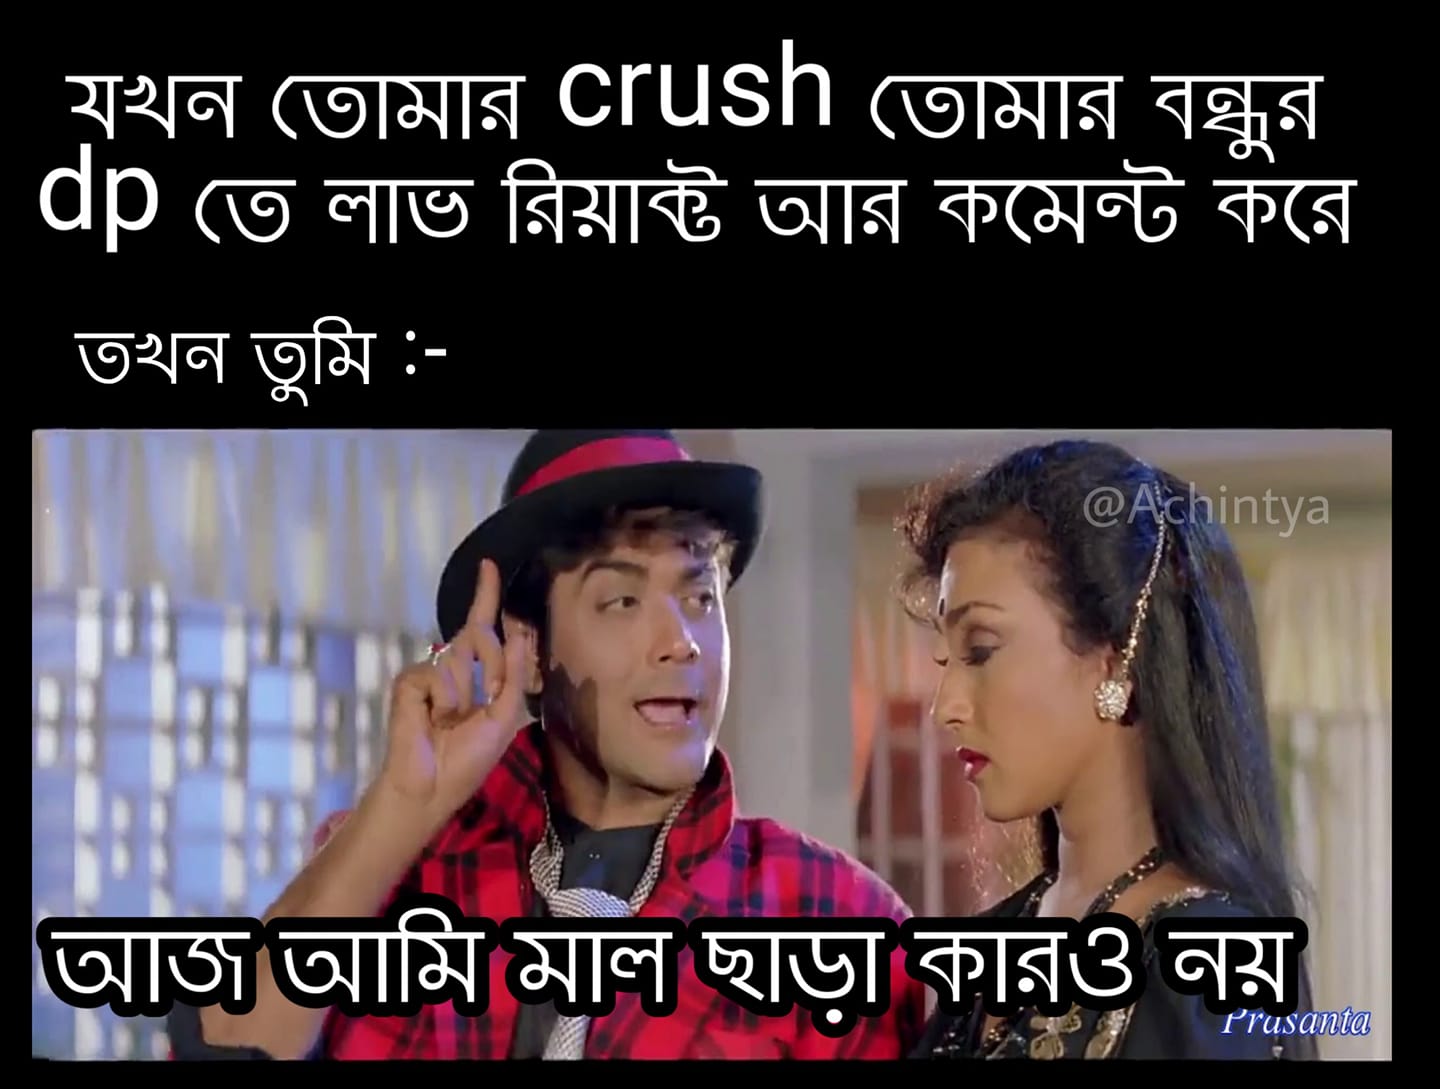
Caption: যখন তোমার তোমার crush বন্ধুর dp তে লাভ রিয়াক্ট আর কমেন্ট করে   তখন তুমিঃ-  আজ আমি মাল ছাড়া কারও নয়
Label: non-hate